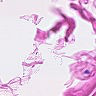
Metastatic tissue present: no